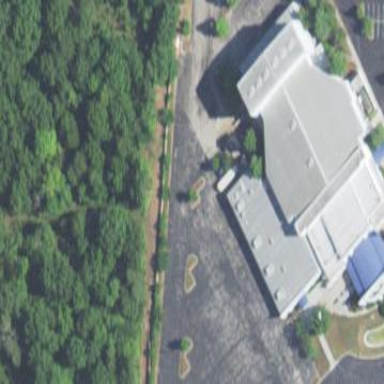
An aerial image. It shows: Theater building.